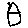
Label: house